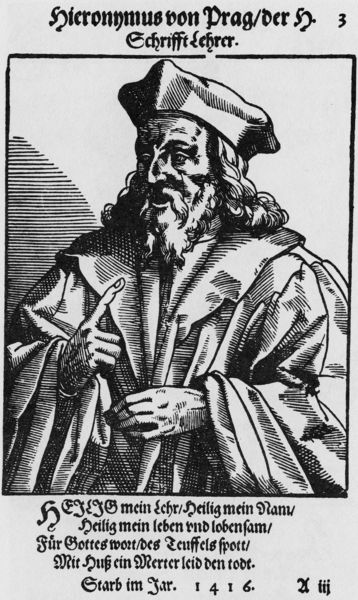
Titel: Bildnis des Hieronymus von Prag
Künstler: Tobias Stimmer
Institution: (Seriendruck)
Schlagwörter: hand, mann, schatten, umhang, weiß, finger, frisur, geste, grau, haar, hell, hut, mund, nase, schwarz, stirn, zeichnung, blick, hochformat, bart, kappe, mütze, augen, falten, gesicht, kragen, rahmen, vollbart, bildnis, herr, hände, portrait, porträt, gewand, haare, lange haare, mantel, locken, holzschnitt, schrift, haltung, lehrer, grafik, graphik, sprechen, zeigefinger, inschrift, deutsch, faltenwurf, wange, offen, ausgemergelt, buch, druck, hochdruck, schraffur, radierung, stich, seite, schwarzweiß, text, beschriftung, holzdruck, überschrift, denker, talar, halbprofil, runzeln, gedicht, heiliger, gelehrter, heilig, kupferstich, spruch, prag, frühe neuzeit, reformation, hieronymus, zeigegestus, rhetorik, majuskel, hieronimus, spätmittelalter, wallend, schwarzweis, 3, hieronimus von prag, 1416, schwaa, schriftlehrer, hiernoymus, sterbedatum, hieronymus von prag